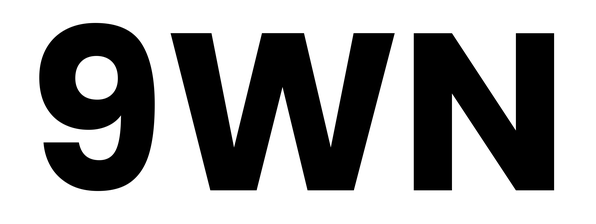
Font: Poppins-Bold